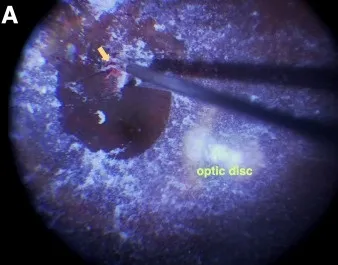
A) When the forceps picked up the epiretinal tissue, the inferior temporal retinal artery was accidentally involved (yellow arrow) and broken off.
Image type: radiology (ultrasound)